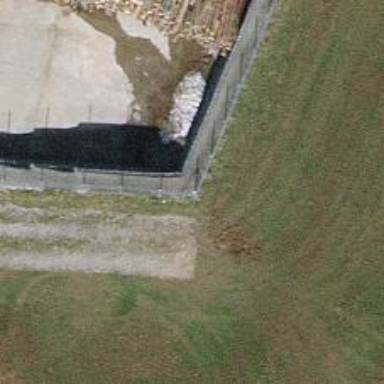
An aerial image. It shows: Chain link fence.